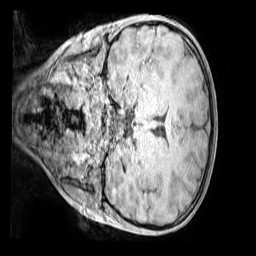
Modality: MP2RAGE
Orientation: coronal
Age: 10
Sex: male
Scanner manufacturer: siemens
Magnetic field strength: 3 T
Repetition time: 4 s
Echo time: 0.00299 s